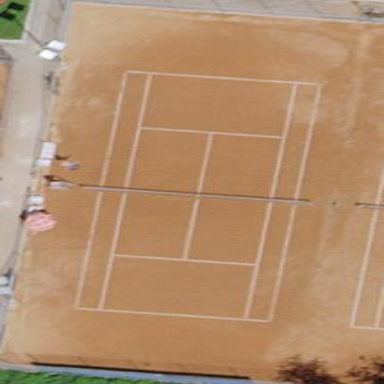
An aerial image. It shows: Clay tennis court in leisure land pitch.